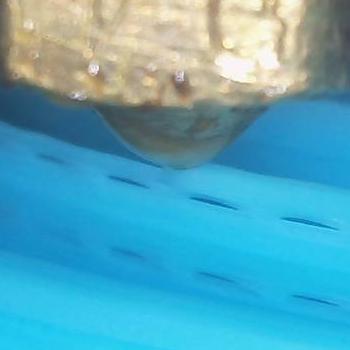
Flow rate: 200%